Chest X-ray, AP view. Patient: 51 years old, sex M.
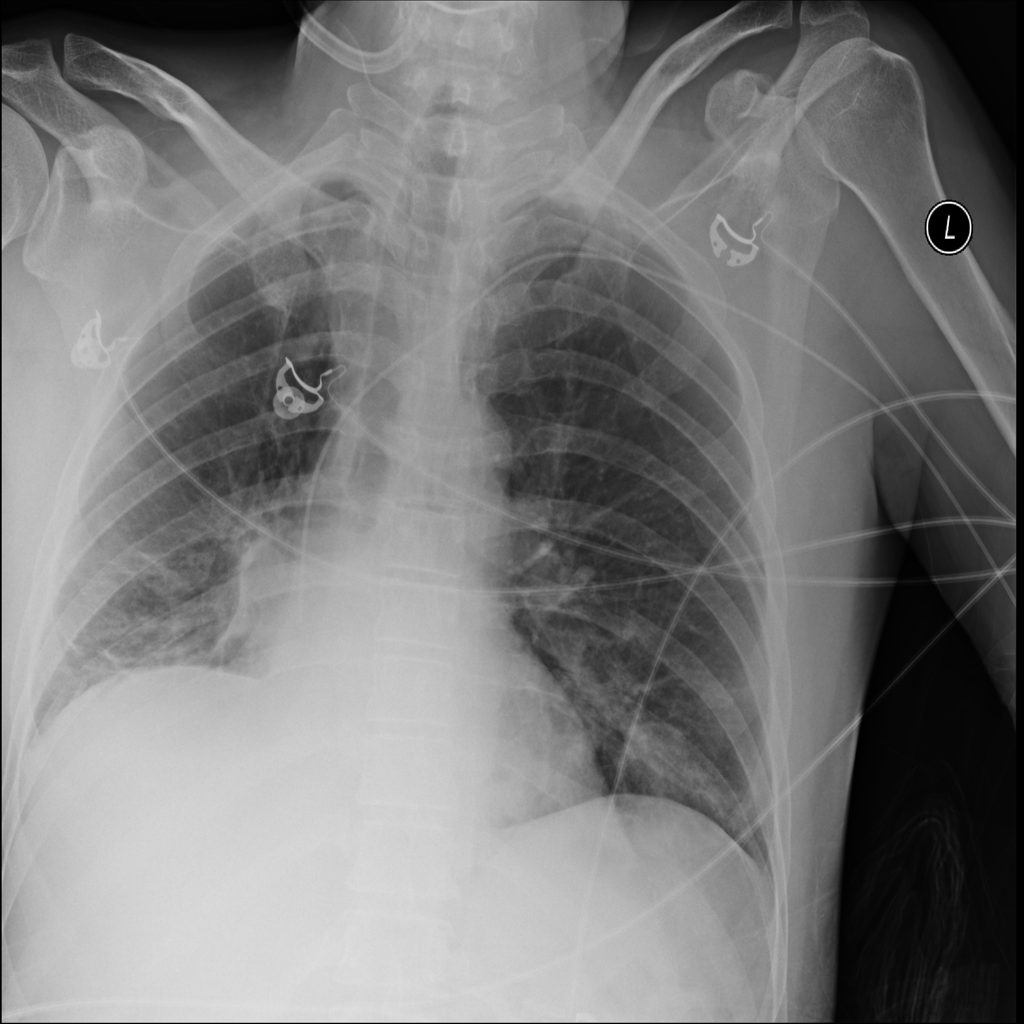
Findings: Atelectasis, Effusion, Infiltration, Mass